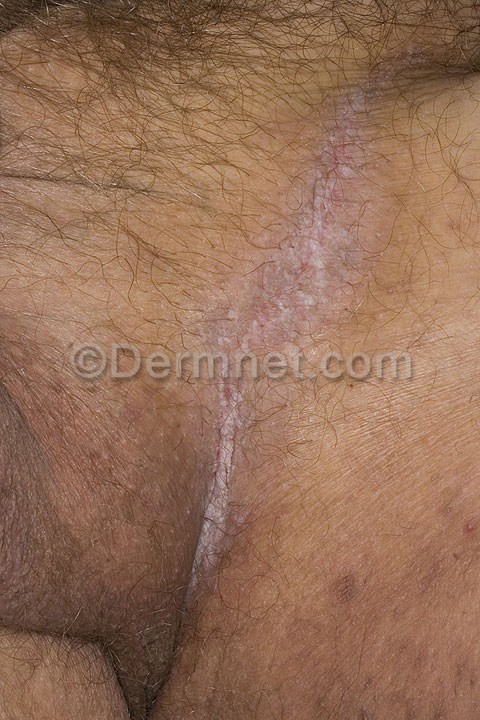
Disease: Tinea Ringworm Candidiasis and other Fungal Infections